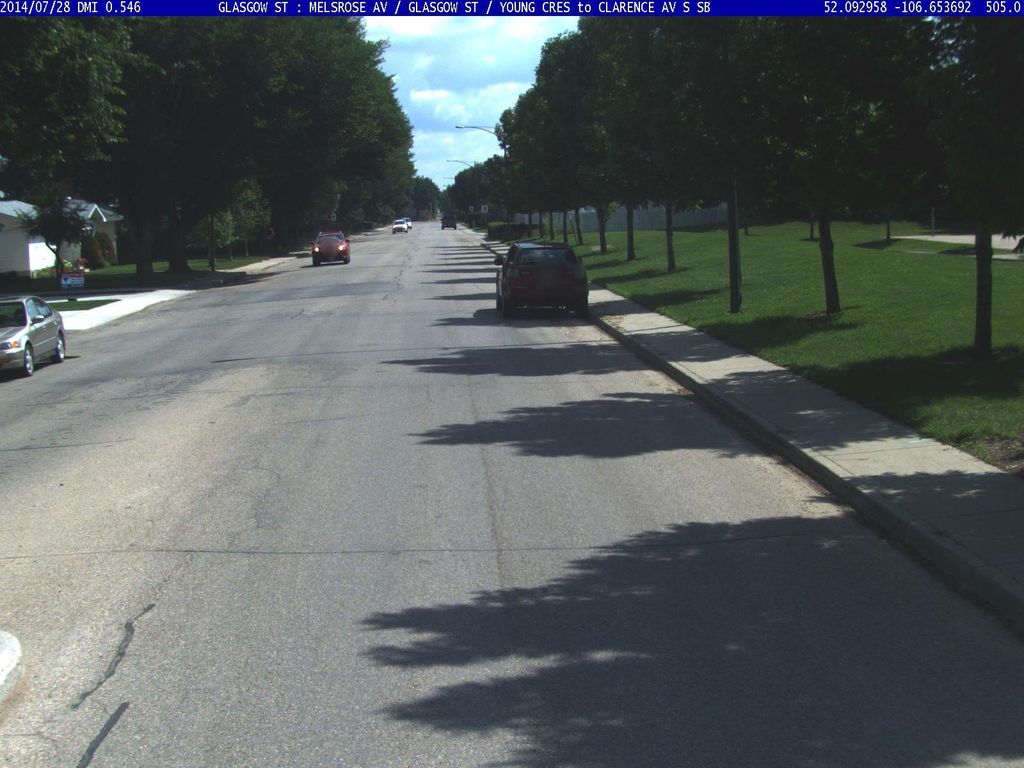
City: saskatoon